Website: slack
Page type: stored-credit-cards
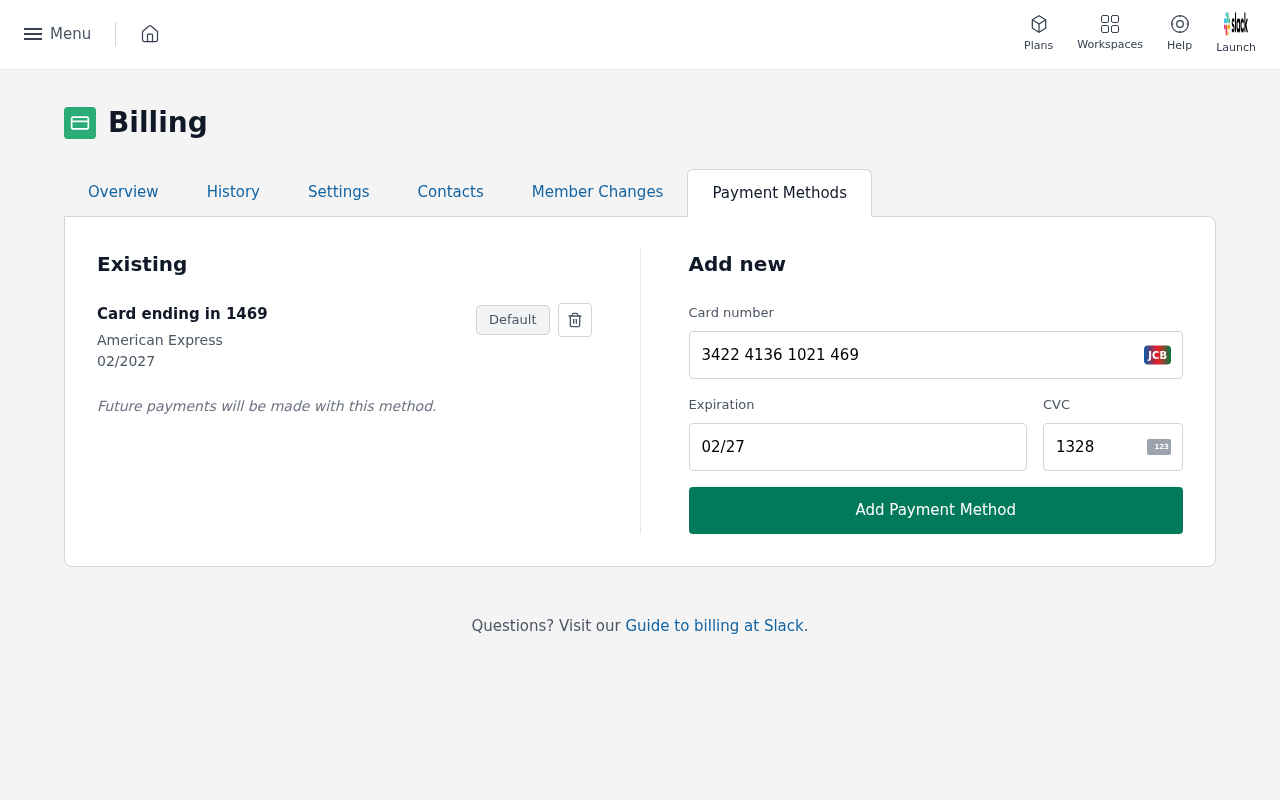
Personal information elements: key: PII_CARD_CVV
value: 1328
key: PII_CARD_EXPIRY
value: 02/2027
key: PII_CARD_EXPIRY
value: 02/27
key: PII_CARD_LAST4
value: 1469
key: PII_CARD_NUMBER
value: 3422 4136 1021 469
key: PII_CARD_TYPE
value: American Express